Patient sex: M
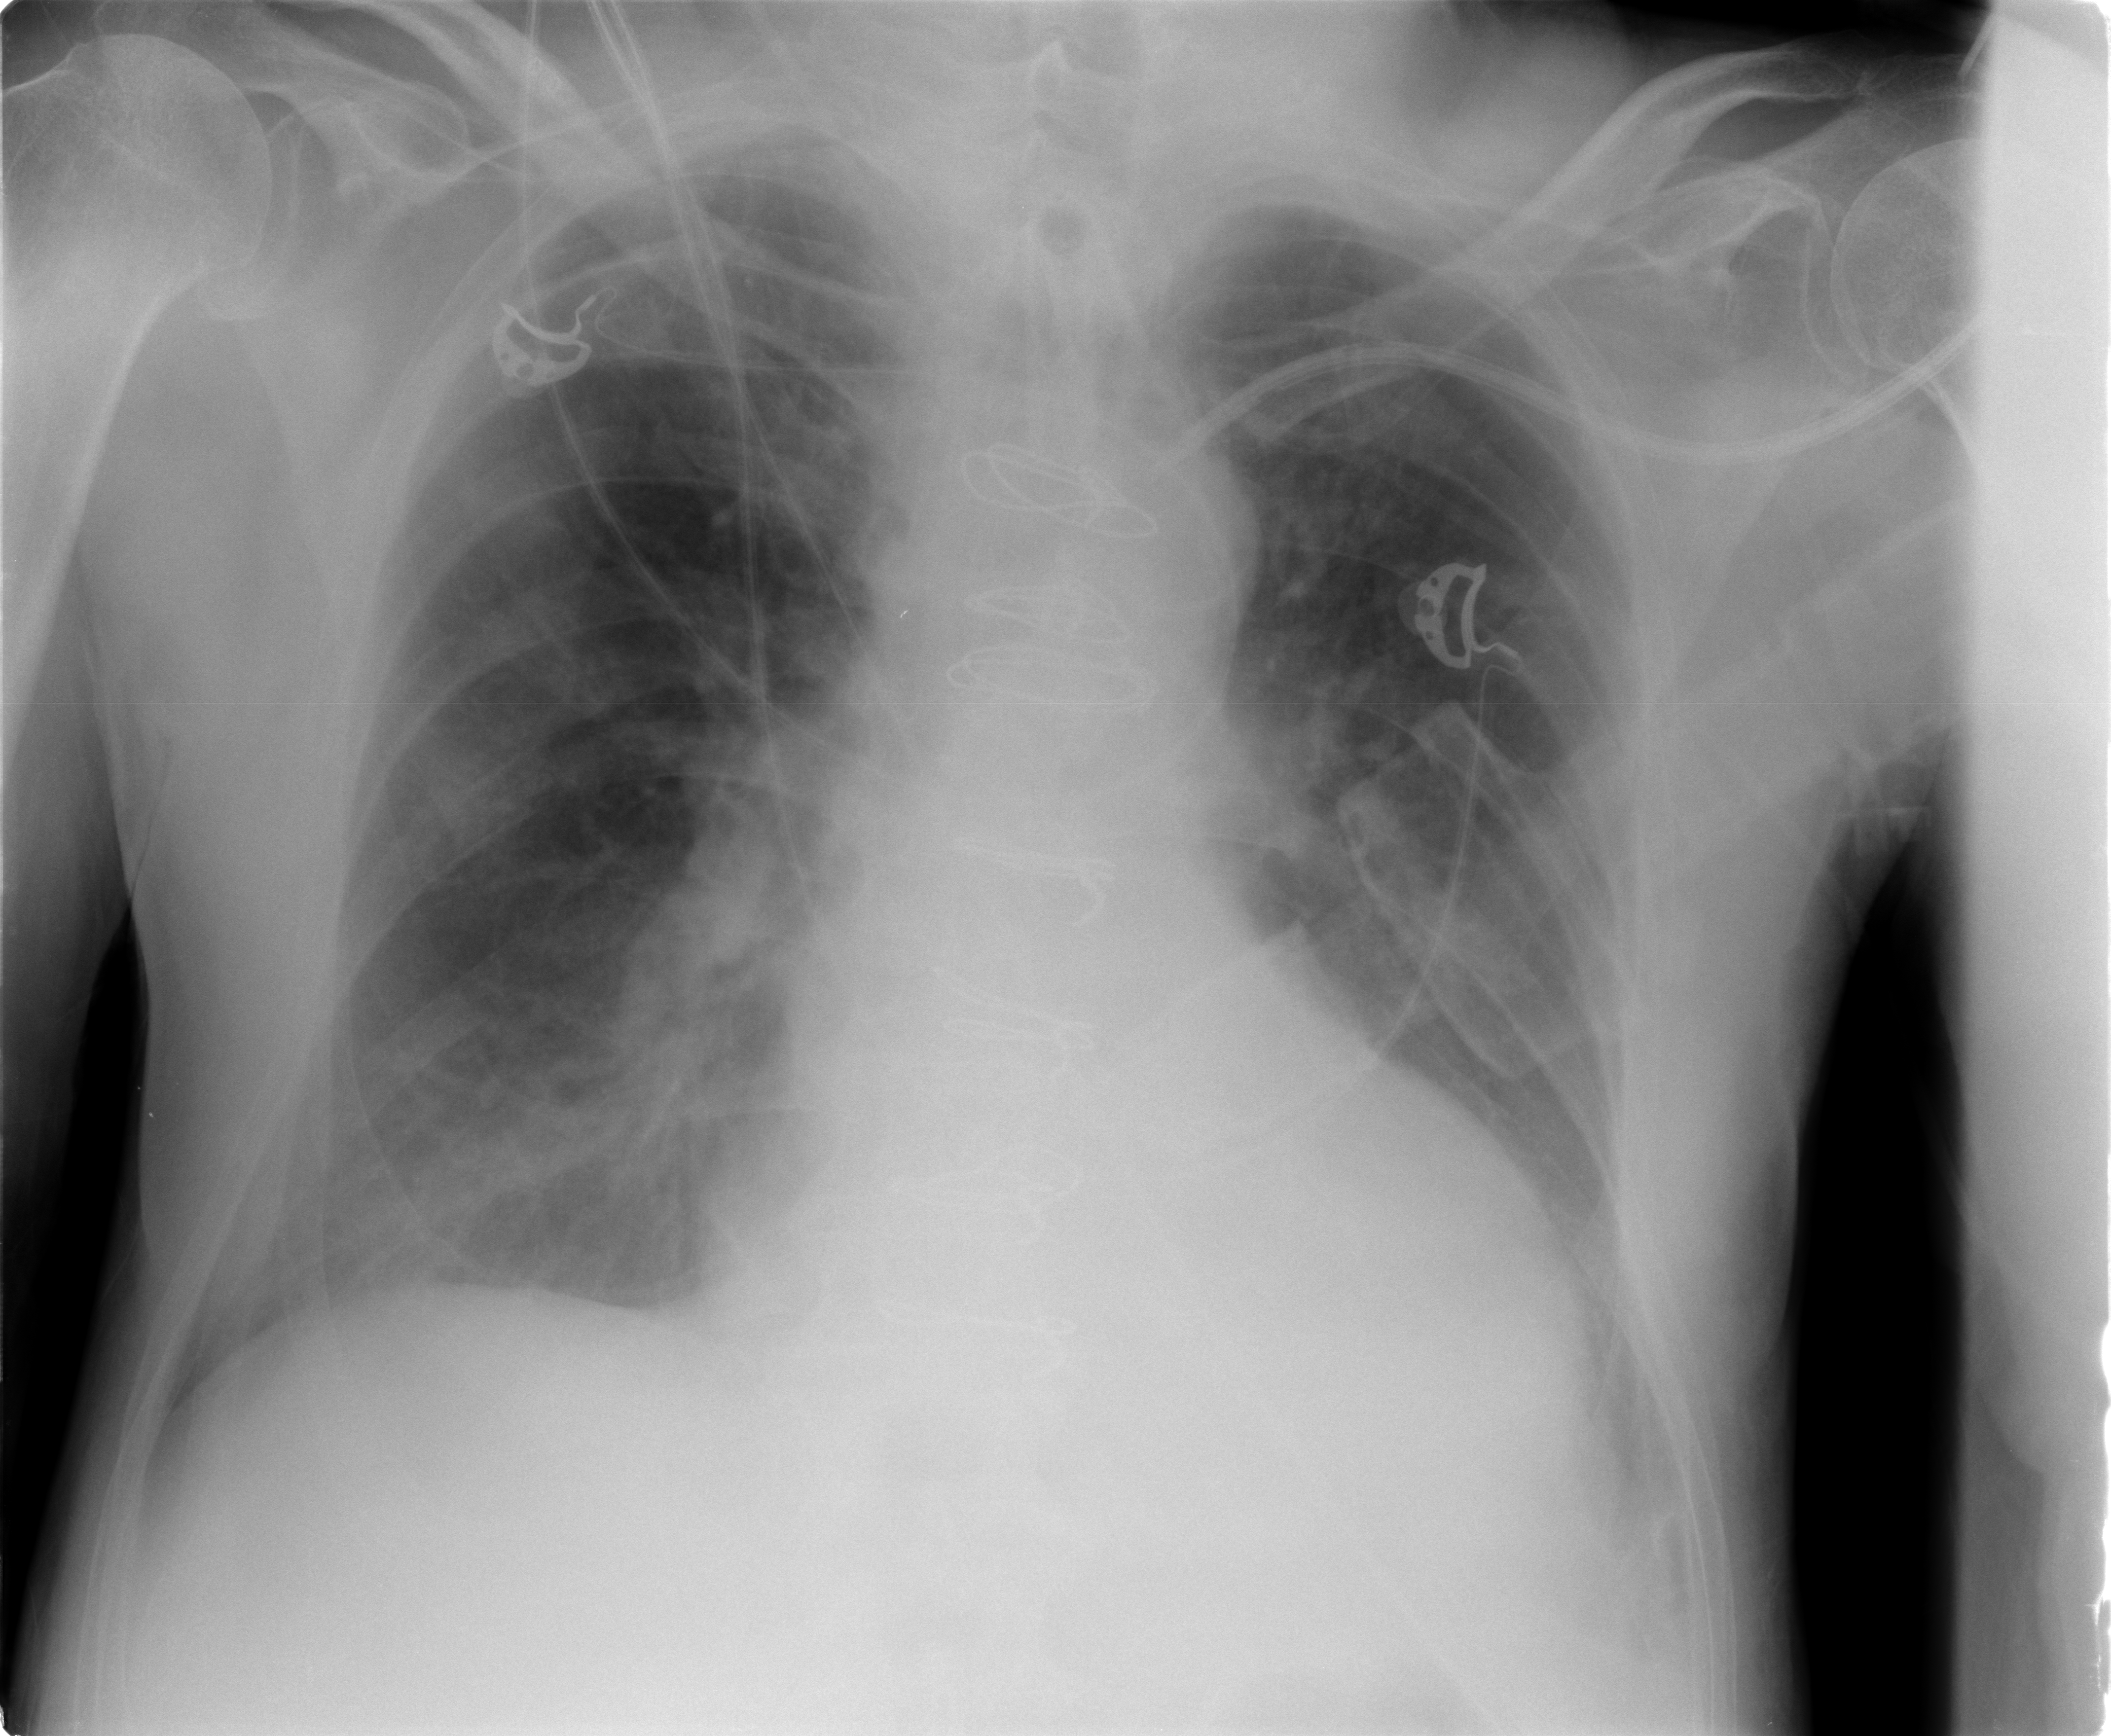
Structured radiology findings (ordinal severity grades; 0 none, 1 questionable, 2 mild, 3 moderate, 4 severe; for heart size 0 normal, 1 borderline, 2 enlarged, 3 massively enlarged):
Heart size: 2
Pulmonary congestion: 0
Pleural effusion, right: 0
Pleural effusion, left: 0
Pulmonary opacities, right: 1
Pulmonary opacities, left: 0
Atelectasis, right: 0
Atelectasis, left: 0